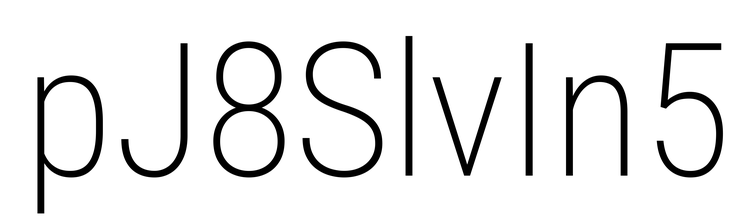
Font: Roboto_Condensed_ExtraLight